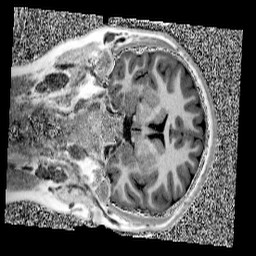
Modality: UNIT1
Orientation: coronal
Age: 11
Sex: female
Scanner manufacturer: siemens
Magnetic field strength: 3 T
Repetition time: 4 s
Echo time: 0.00299 s